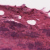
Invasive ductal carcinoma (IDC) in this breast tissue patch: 0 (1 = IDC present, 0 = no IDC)